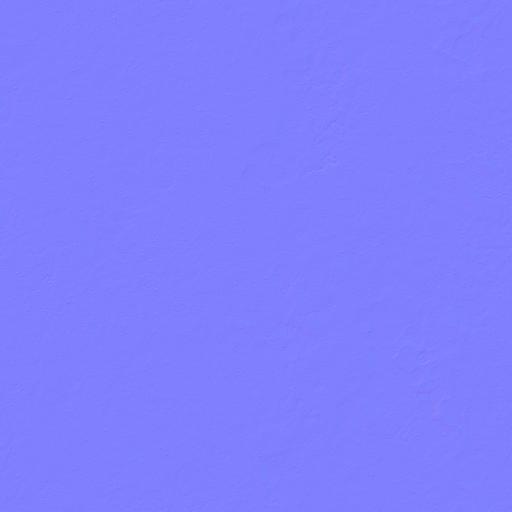
black dark dirt dirty metal